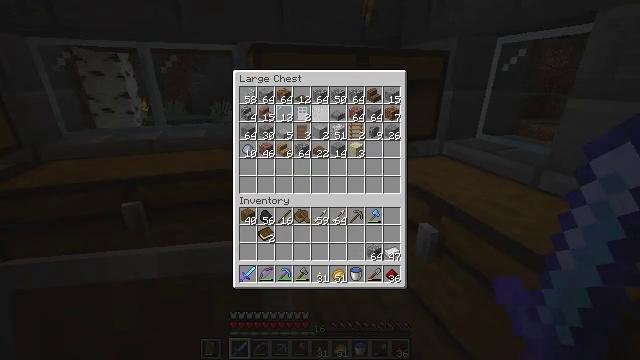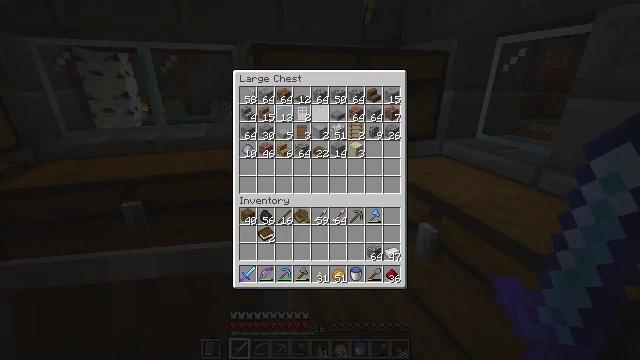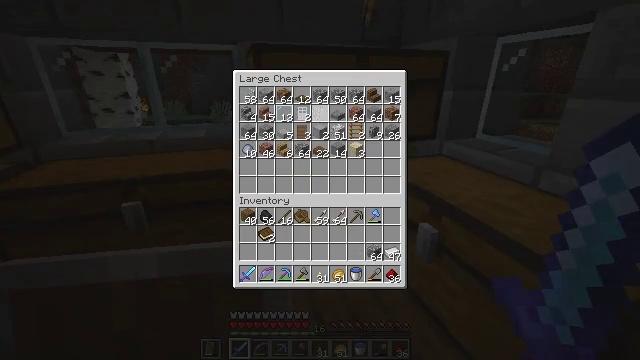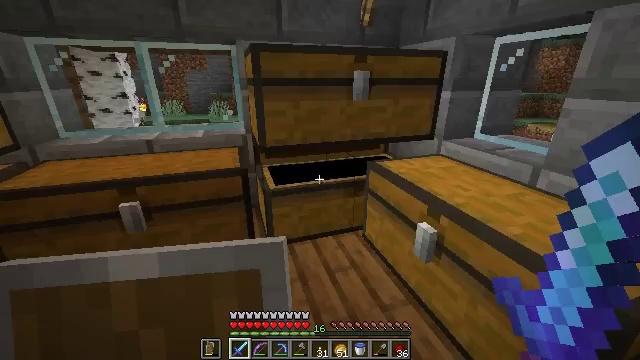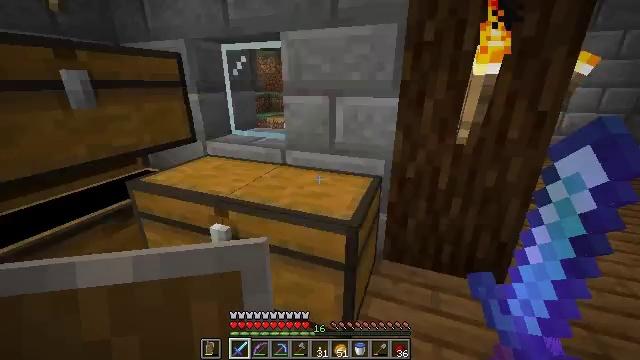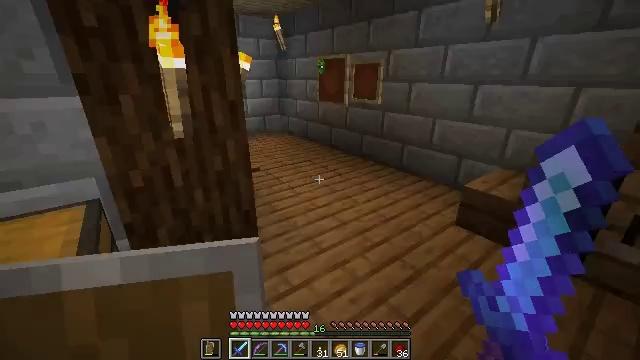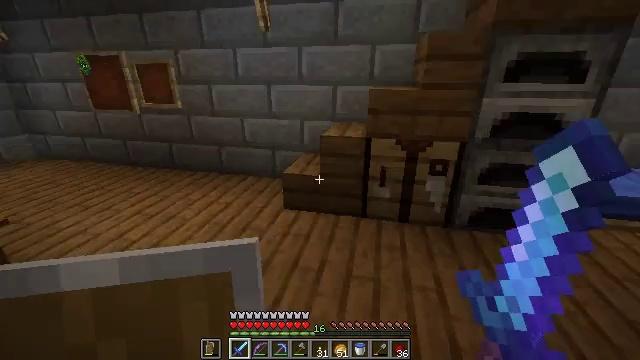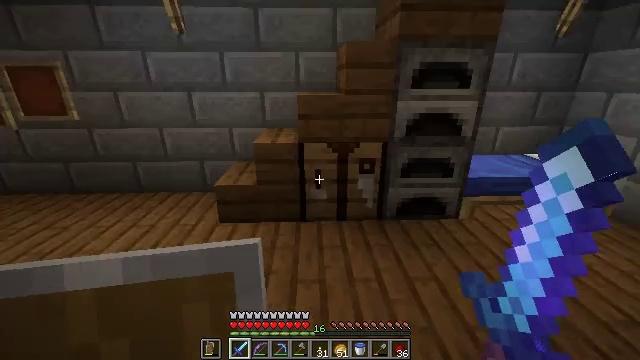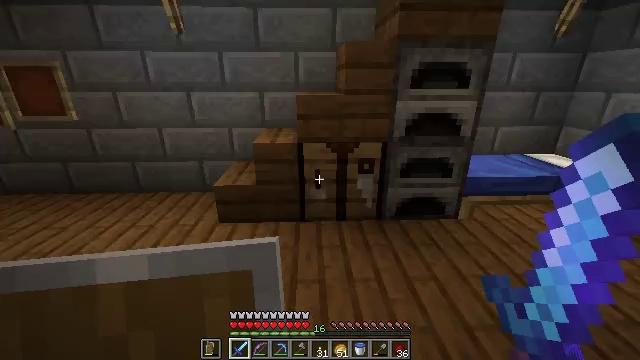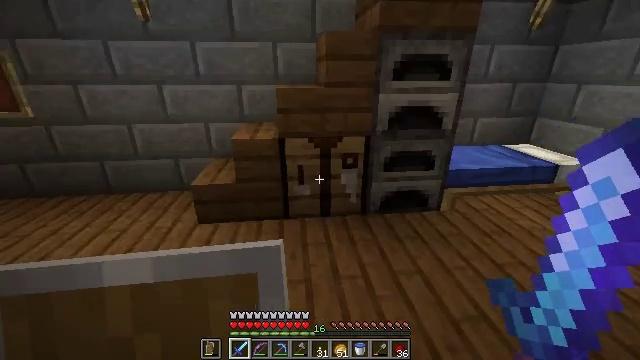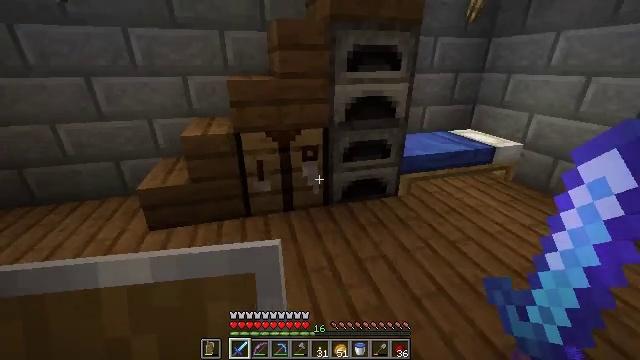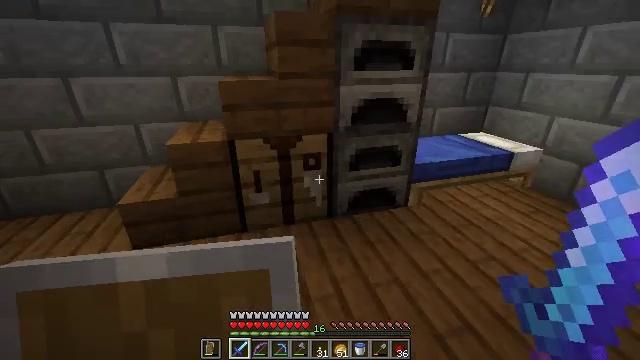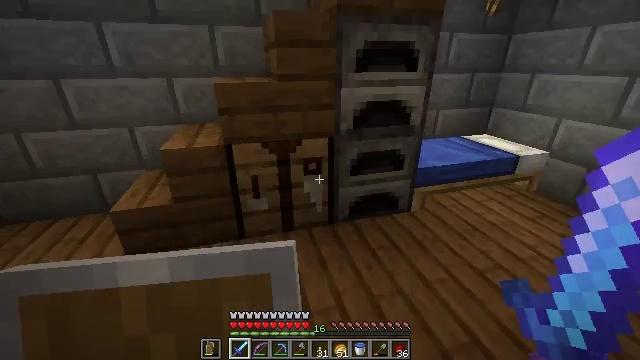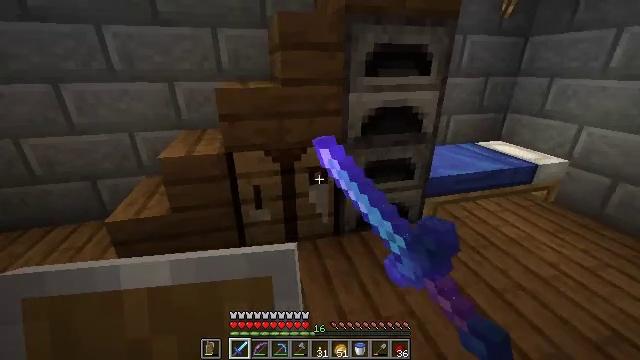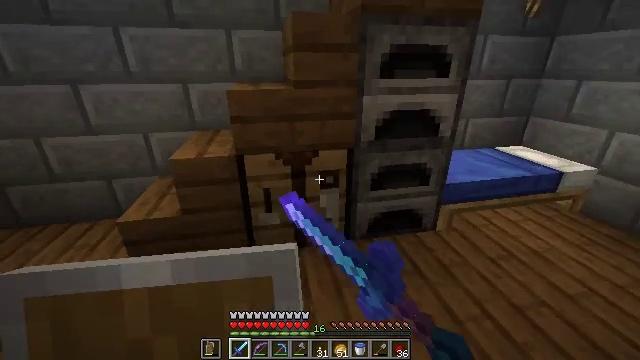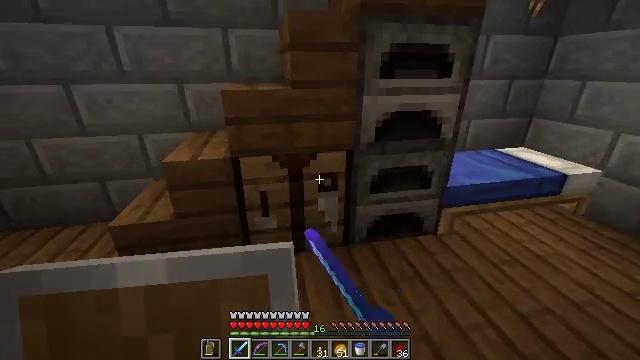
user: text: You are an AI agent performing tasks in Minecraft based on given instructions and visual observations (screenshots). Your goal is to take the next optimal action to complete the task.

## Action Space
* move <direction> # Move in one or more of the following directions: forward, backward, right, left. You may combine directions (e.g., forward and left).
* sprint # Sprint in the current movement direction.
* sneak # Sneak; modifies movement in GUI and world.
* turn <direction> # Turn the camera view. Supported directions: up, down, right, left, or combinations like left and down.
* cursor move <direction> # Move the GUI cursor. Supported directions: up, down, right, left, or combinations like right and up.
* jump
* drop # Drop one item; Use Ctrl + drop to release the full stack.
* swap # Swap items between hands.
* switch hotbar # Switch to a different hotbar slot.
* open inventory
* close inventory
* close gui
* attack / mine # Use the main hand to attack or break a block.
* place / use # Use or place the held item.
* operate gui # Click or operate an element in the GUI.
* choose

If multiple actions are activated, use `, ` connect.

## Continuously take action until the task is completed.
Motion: motion action
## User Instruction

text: Prepare the materials to craft a piston.
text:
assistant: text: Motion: sneak
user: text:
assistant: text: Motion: no_op
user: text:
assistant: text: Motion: no_op
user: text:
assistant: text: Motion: turn right, close gui
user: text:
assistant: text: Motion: turn right and down
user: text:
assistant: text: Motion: turn right
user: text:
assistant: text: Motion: turn right and up
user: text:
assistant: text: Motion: no_op
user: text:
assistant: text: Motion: move forward, turn right and down
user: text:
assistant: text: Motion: move forward, turn right and down
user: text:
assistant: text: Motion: move forward
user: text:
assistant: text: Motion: move forward, use / place
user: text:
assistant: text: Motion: turn left, use / place
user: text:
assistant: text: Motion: turn left
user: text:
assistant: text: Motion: no_op
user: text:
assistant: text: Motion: no_op
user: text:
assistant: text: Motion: open gui
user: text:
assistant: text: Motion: no_op
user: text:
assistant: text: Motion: no_op
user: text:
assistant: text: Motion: no_op
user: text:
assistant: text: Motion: cursor move left
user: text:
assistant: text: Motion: cursor move left and up
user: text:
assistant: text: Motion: cursor move left and up
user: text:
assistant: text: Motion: cursor move left and down
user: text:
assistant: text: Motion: cursor move left and down
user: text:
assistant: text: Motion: cursor move right and down
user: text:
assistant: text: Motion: cursor move right
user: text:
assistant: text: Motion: operate gui
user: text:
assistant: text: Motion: no_op
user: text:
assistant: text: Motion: no_op